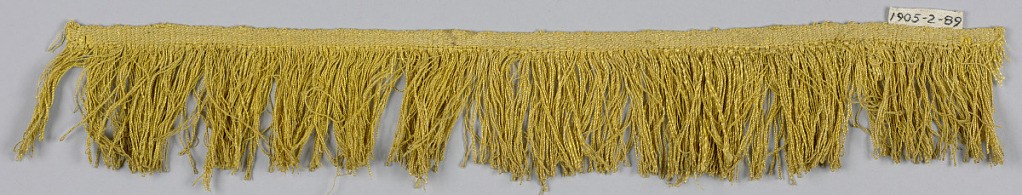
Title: Fringe
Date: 17th century
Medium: silk Technique: woven
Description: Yellow fringe with a plain-woven heading and a skirt of very fine yellow threads.